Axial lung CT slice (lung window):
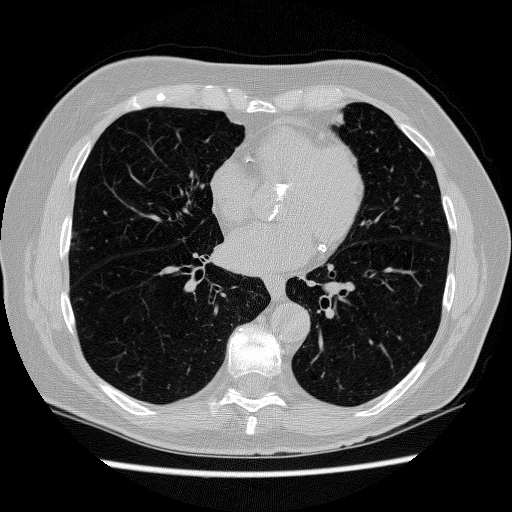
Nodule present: no